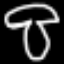
Label: mushroom